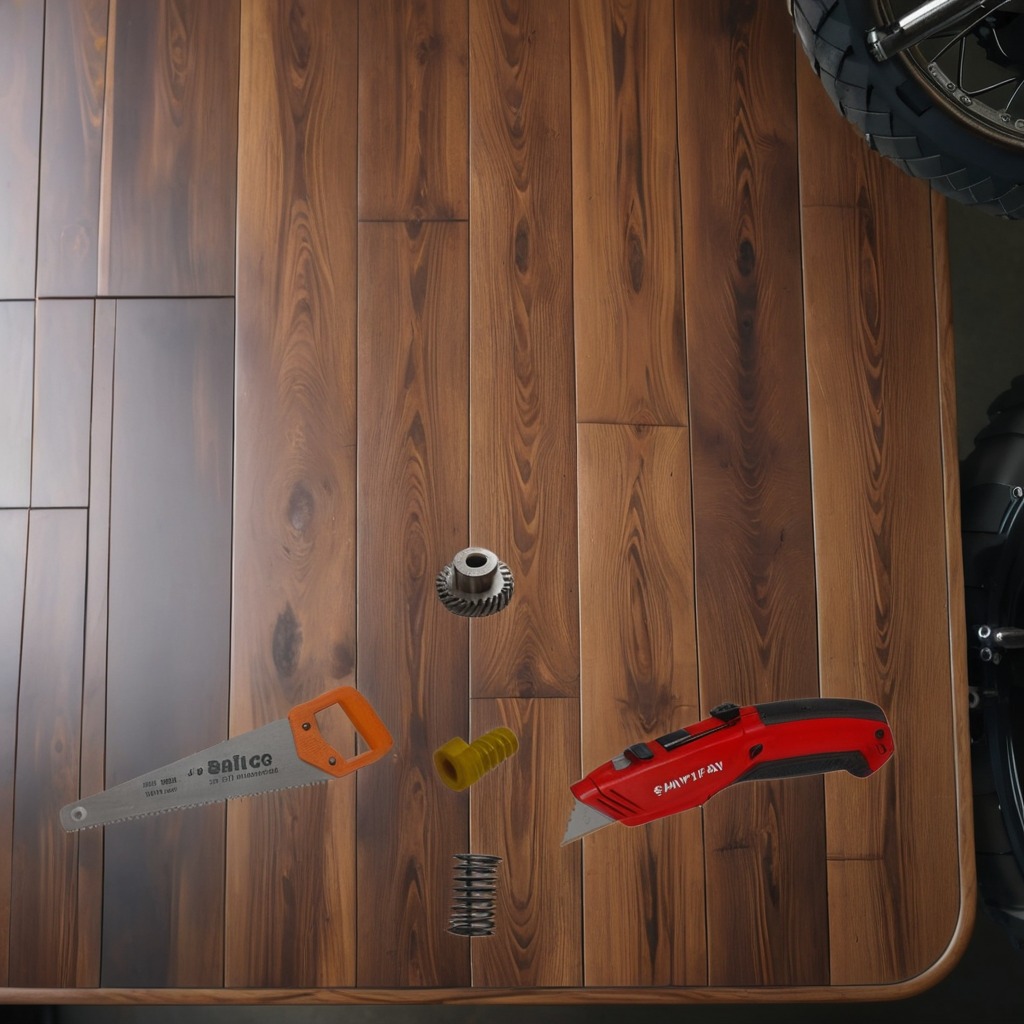
A steel gear with teeth, a utility knife, a metal machine screw, a coiled metal spring, and a handheld metal saw are lying on the oil-spilled wooden table in a vintage motorcycle garage.